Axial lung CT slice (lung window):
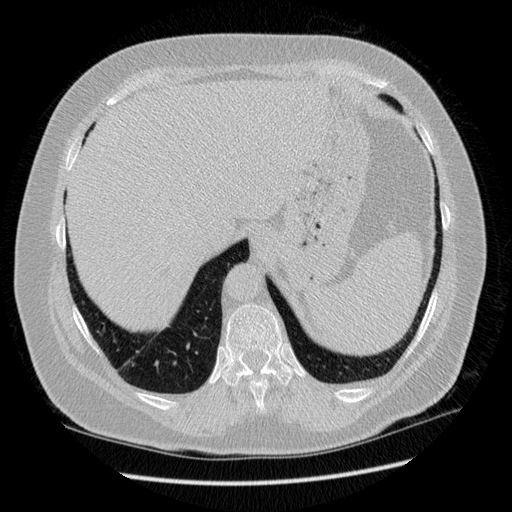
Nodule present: no